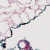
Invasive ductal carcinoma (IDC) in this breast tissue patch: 0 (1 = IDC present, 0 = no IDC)